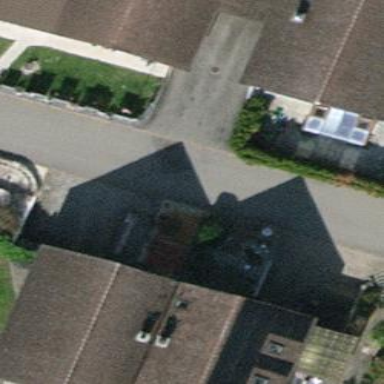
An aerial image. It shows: House with tiled roof.